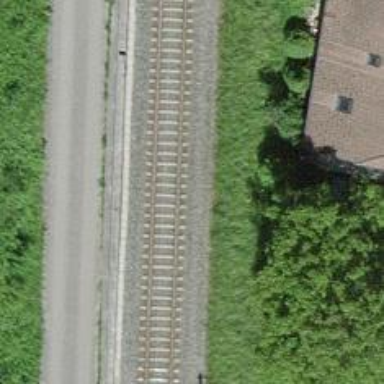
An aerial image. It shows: Railway track with contact line for electrification.